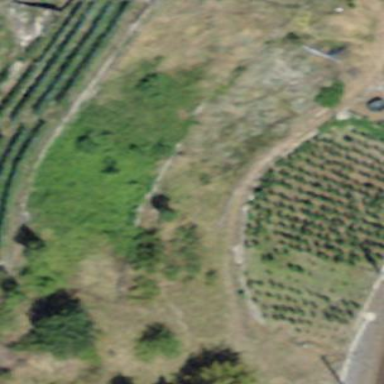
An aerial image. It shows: Vineyard growing grapes.